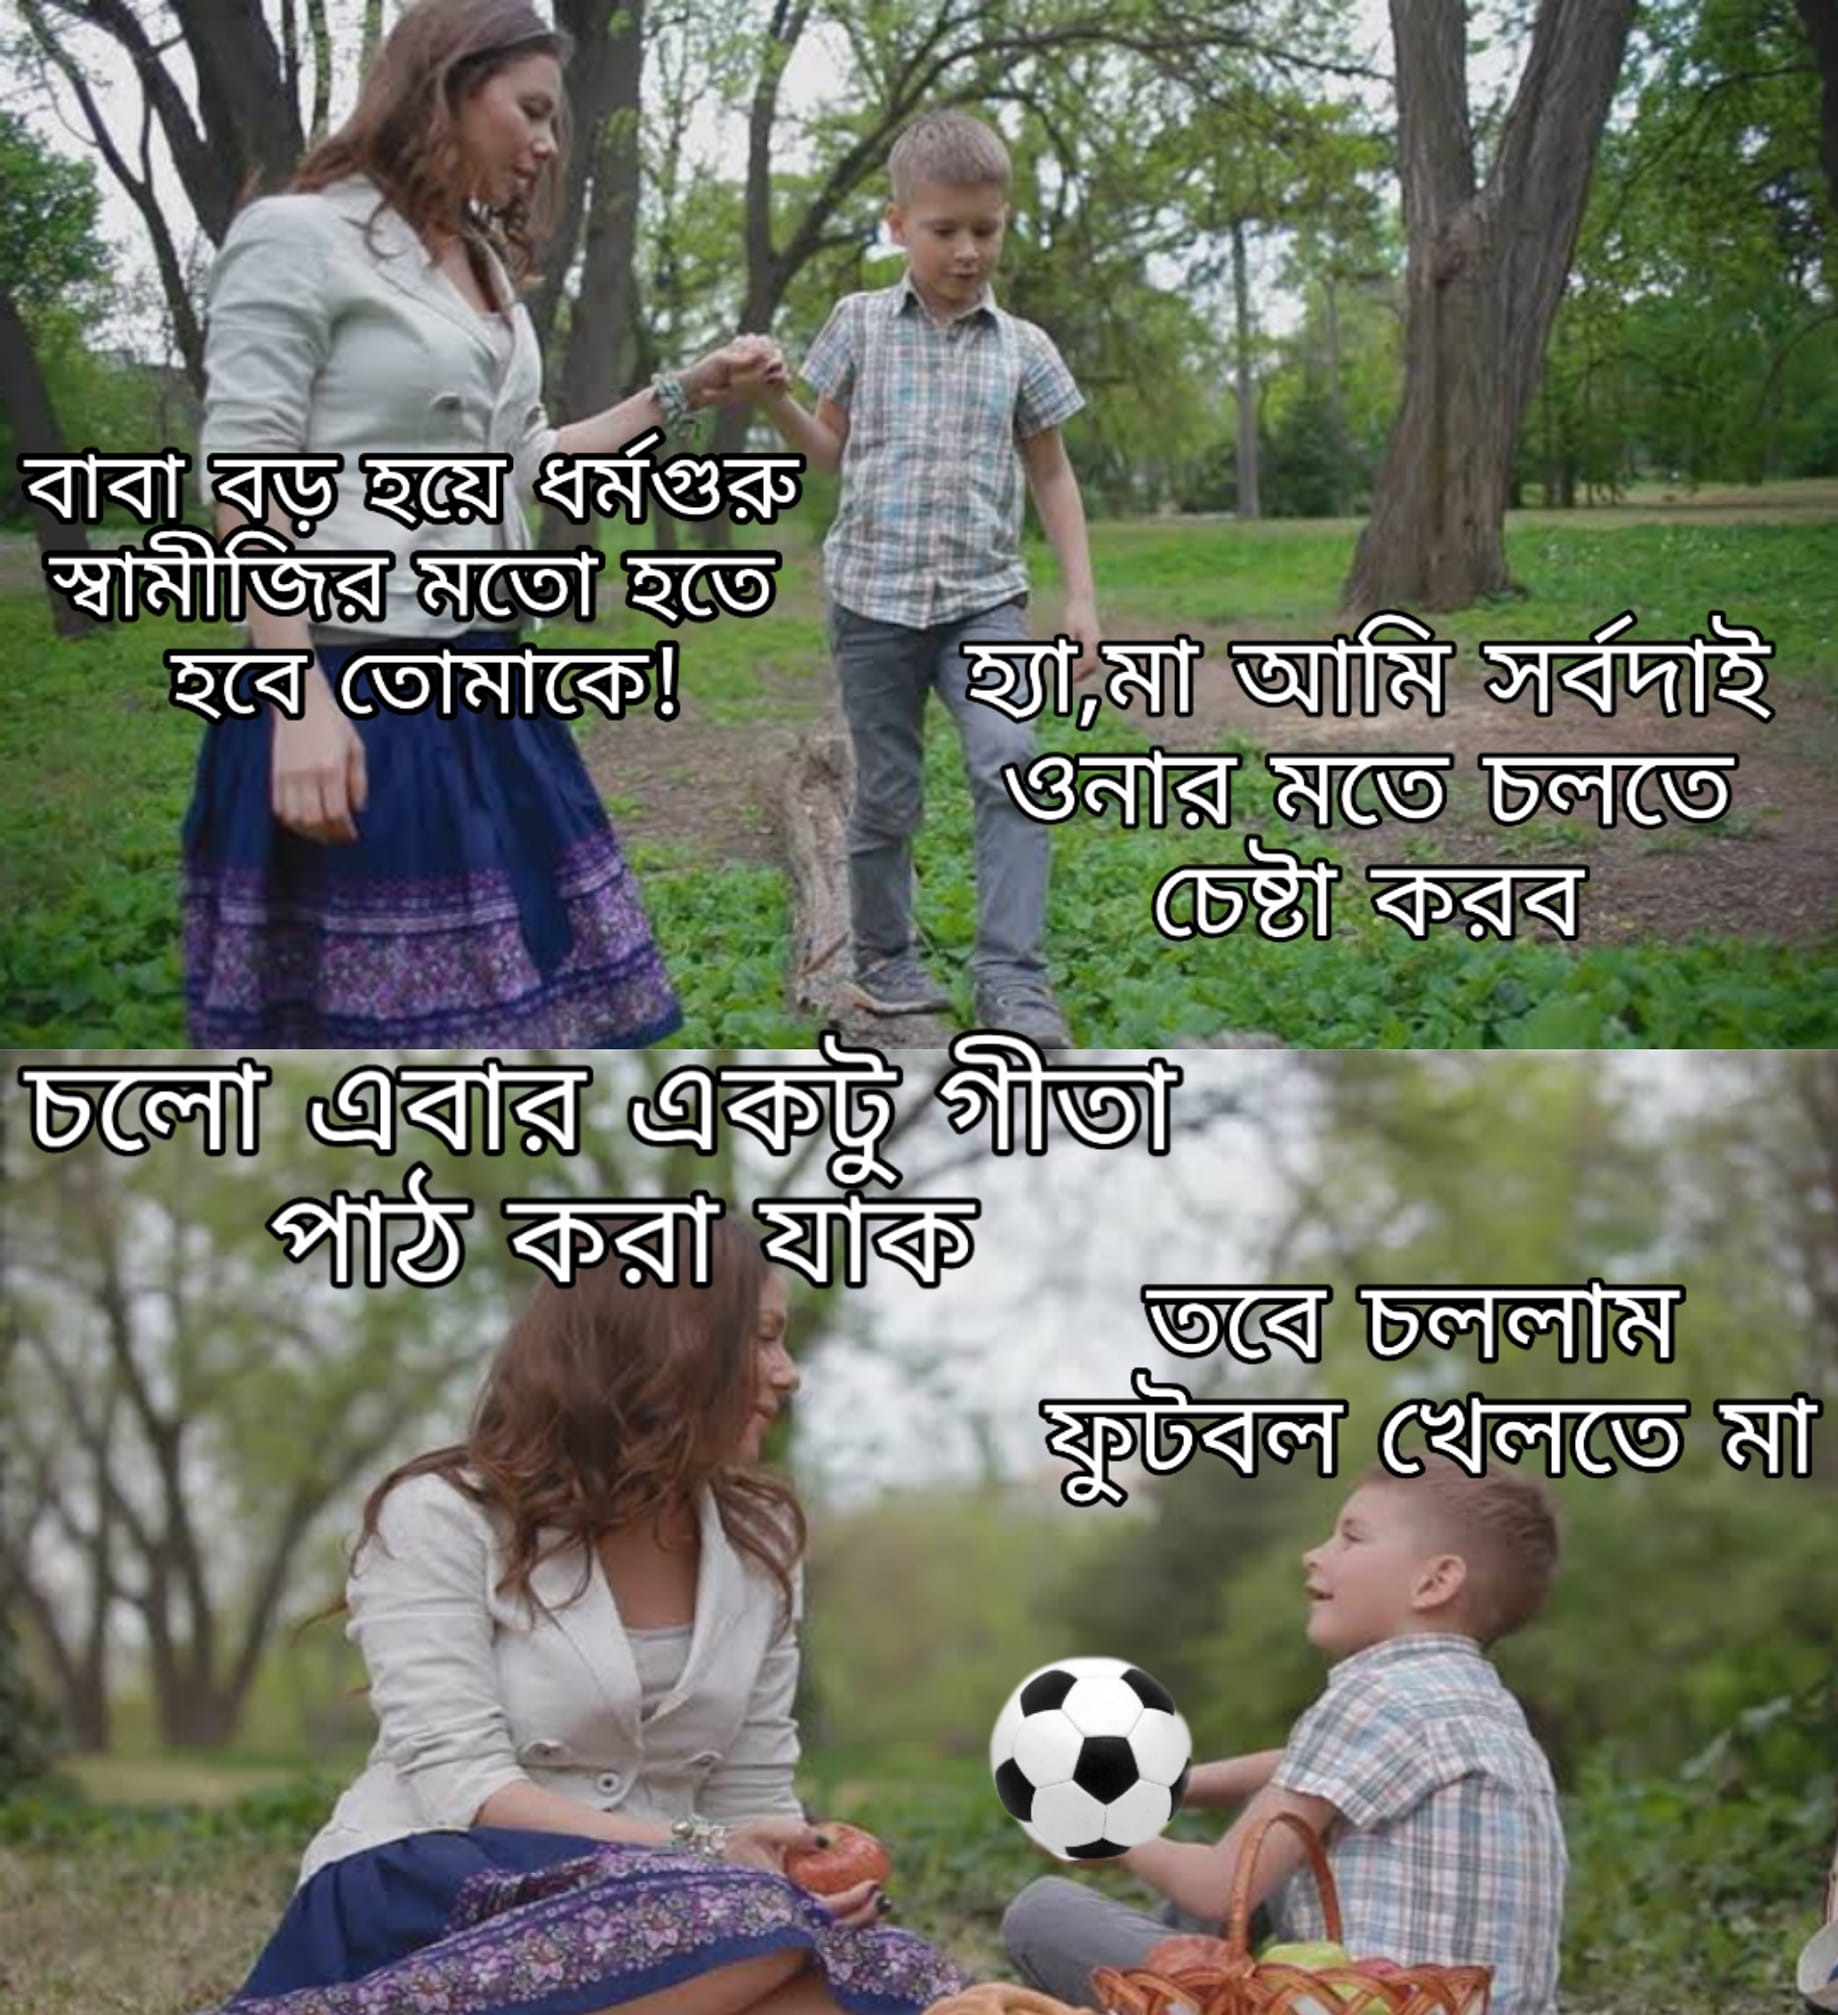
Caption: বাবা বড় হয়ে ধর্মগুরু স্বামীজির মতো হতে হবে তোমাকে !      হ্যাঁ , আমি সর্বদাই ওনার মতো চলতে চেষ্টা করব      চলো এবার একটু গীতা পাঠ করা যাক     তবে চললাম ফুটবল খেলতে মা
Label: non-hate